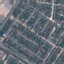
Label: Residential